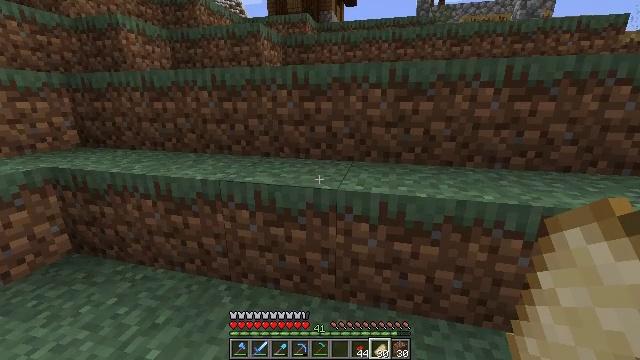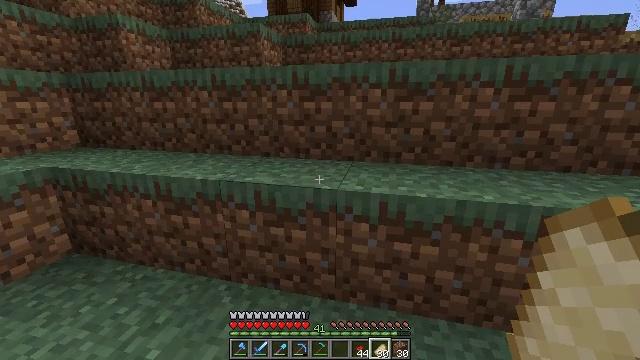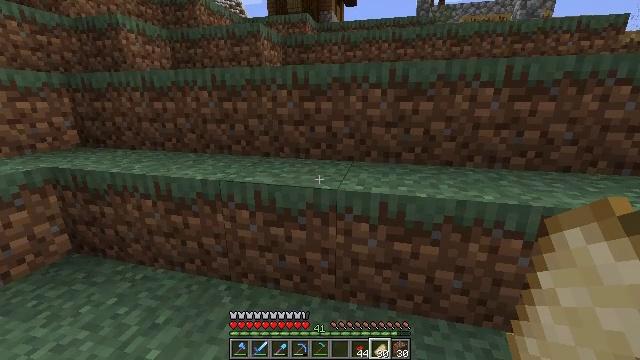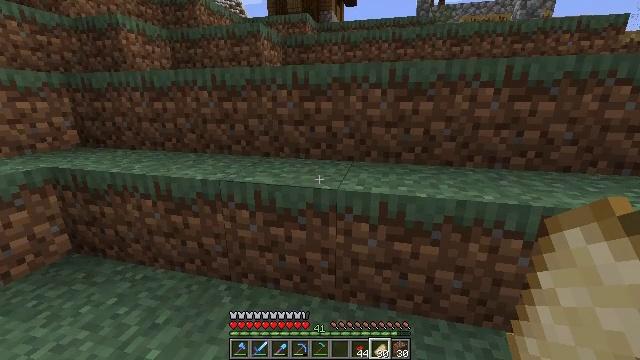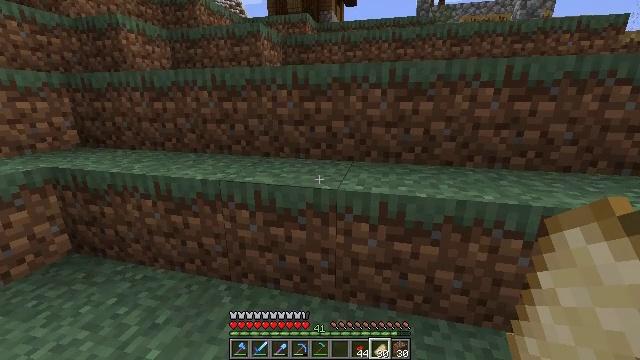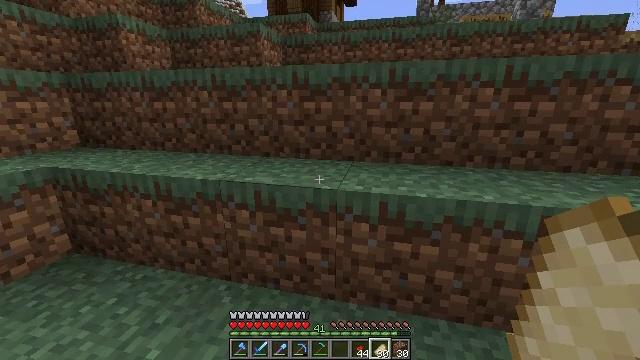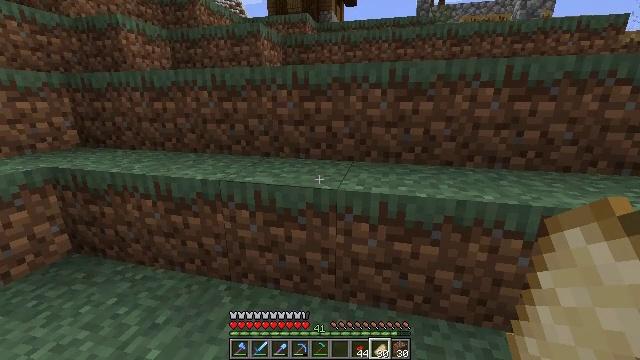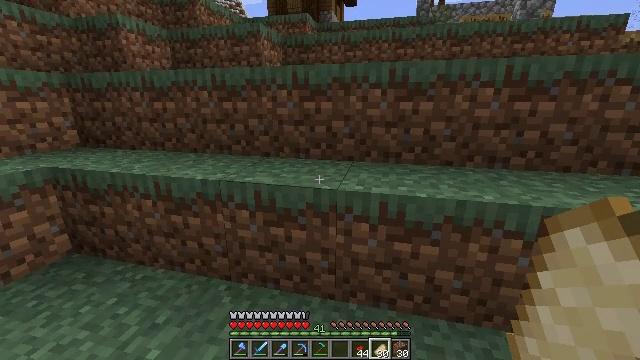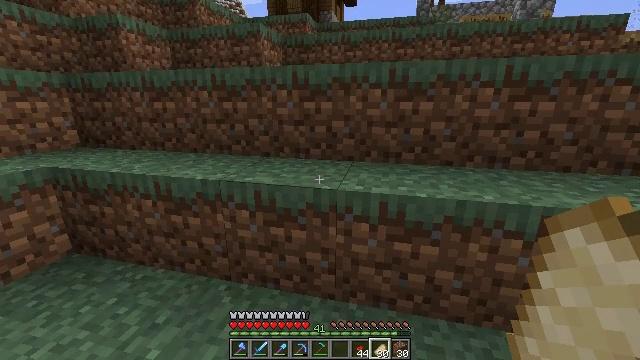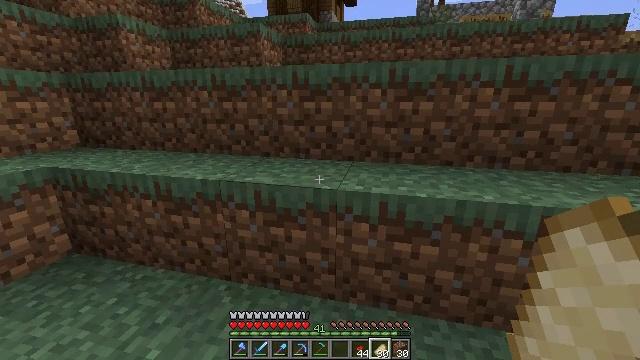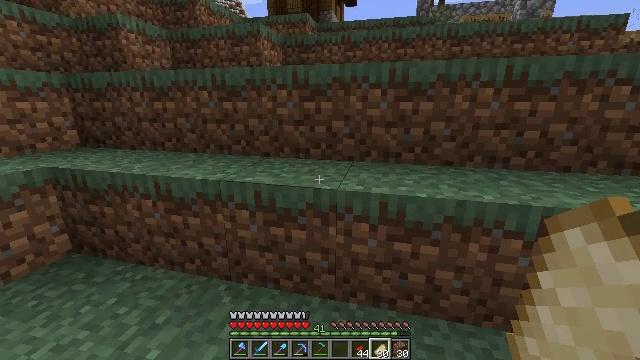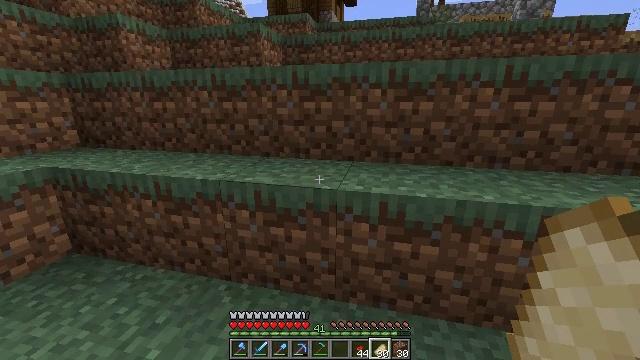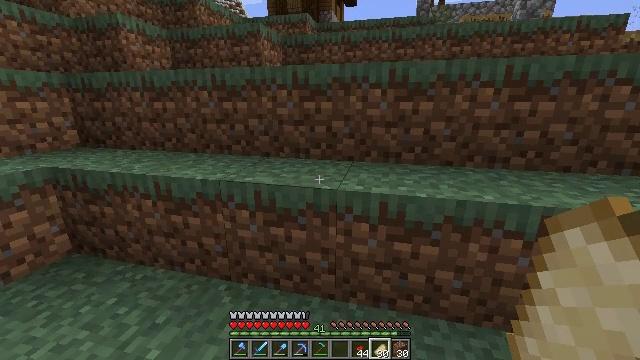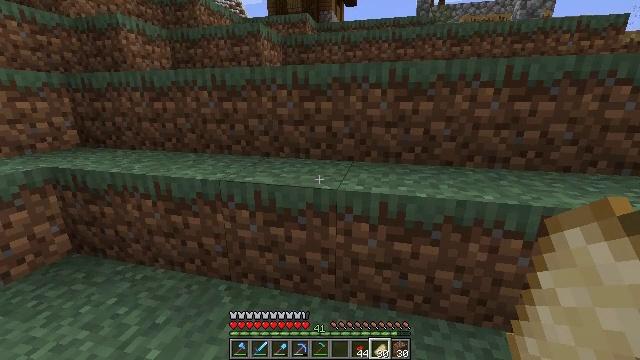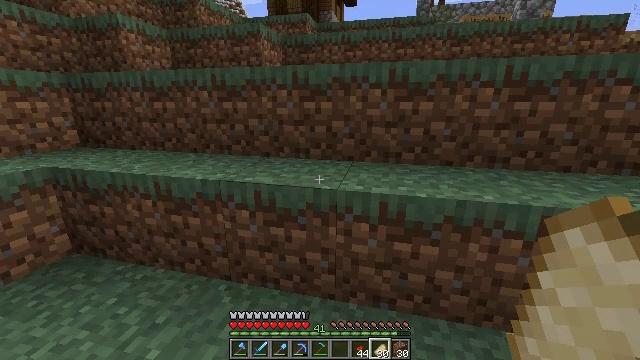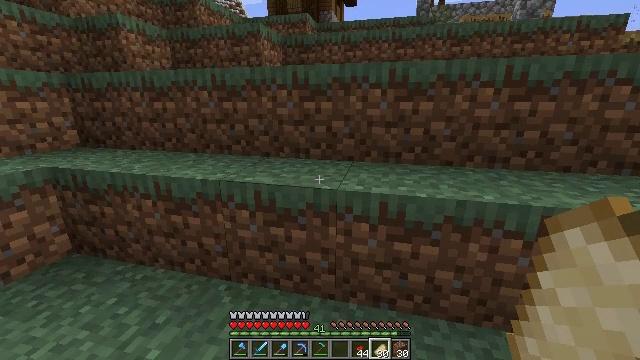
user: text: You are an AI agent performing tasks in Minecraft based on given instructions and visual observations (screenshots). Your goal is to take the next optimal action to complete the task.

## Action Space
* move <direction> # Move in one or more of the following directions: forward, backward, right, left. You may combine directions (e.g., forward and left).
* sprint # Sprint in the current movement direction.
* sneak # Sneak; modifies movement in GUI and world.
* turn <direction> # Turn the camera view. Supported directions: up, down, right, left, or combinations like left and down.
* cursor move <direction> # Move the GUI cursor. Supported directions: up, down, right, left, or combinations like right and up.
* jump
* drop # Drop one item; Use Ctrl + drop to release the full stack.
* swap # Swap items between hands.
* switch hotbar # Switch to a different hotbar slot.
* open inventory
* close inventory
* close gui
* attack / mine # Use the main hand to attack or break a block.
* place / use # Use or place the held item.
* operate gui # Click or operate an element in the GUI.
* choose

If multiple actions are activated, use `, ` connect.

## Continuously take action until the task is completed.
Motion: motion action
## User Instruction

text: Reclaim the cartography table for later use.
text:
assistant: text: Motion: no_op
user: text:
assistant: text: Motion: no_op
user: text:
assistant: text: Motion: no_op
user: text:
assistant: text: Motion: no_op
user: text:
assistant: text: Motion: no_op
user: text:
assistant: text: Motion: no_op
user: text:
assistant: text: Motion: no_op
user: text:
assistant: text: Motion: no_op
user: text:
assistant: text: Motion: no_op
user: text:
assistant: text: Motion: no_op
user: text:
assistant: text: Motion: no_op
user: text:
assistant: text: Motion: no_op
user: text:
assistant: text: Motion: no_op
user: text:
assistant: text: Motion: no_op
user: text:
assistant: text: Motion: no_op
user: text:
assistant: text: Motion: no_op
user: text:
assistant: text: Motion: no_op
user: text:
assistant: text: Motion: no_op
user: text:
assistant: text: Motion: no_op
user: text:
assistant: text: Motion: no_op
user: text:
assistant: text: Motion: no_op
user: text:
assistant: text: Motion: no_op
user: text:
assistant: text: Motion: no_op
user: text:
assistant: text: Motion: no_op
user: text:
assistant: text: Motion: no_op
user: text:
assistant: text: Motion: no_op
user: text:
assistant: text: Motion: no_op
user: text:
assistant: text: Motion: no_op
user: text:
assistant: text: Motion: no_op
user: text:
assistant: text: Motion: no_op